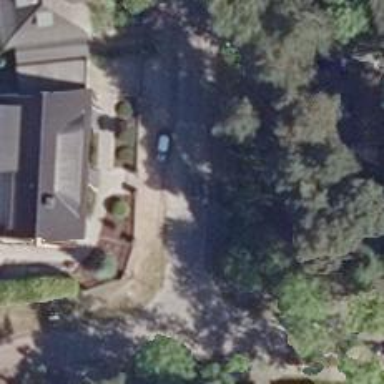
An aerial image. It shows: Residential road with sidewalks on both sides.